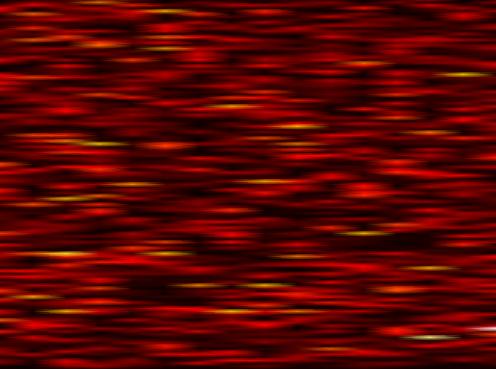
Label: FBMC